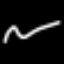
Label: squiggle